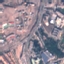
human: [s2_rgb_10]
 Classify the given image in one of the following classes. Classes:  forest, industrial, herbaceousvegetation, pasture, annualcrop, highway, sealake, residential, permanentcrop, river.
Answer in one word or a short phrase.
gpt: Industrial